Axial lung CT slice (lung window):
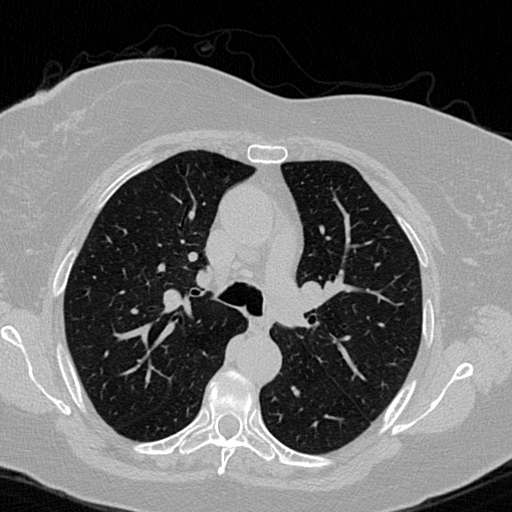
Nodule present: no